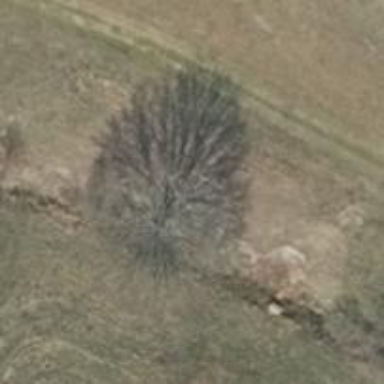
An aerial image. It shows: Deciduous tree with broadleaved leaves.